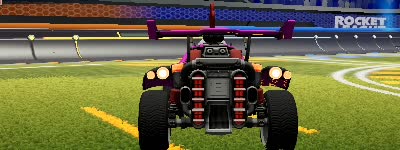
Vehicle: octane